Aerial crown-view tile of a tropical tree (Barro Colorado Island, Panama), acquired 20250124:
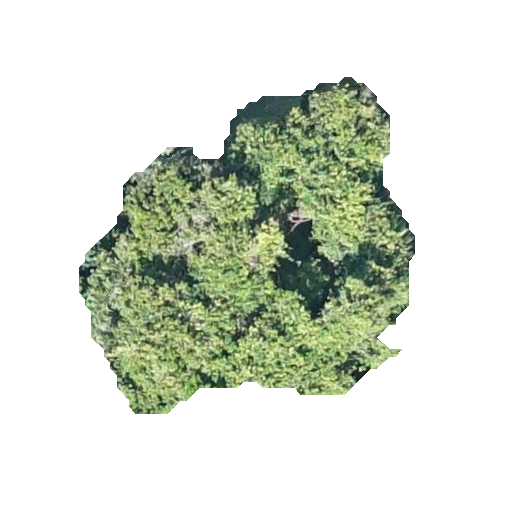
Species: Prioria copaifera
GBIF accepted scientific name: Prioria copaifera
Crown area: 115.894 m²